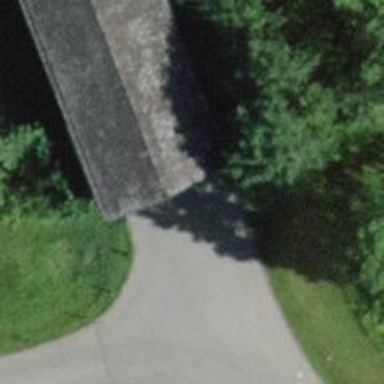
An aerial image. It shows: Covered bridge on residential road.